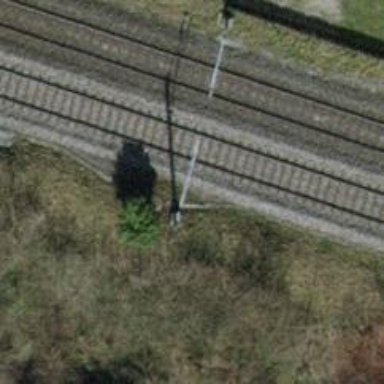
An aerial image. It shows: Railway milestone.